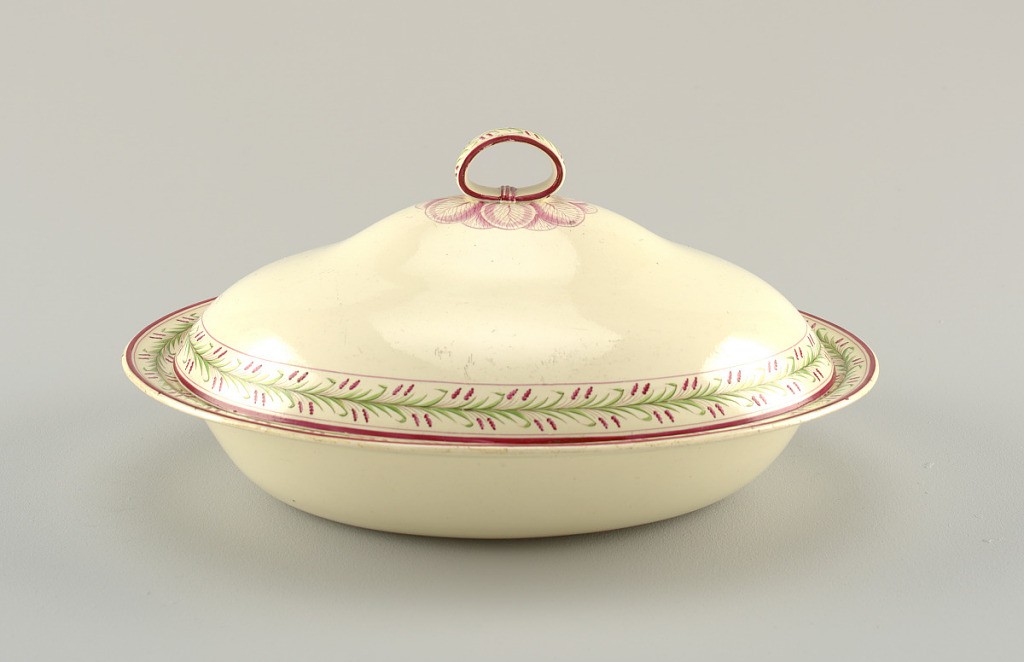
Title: Dish with lid
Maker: Wedgwood, English, established 1759
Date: ca. 1780
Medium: Glazed earthenware (Queen's ware)
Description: Deep oval dish with molded edge to receive domed cover with flattened ring on top. Overglaze painting in green and rose purple: border of twin ears of grain and green leaves between lines around edges of bowl and cover and on ring. Finely veined purple leaves clustered around ring.